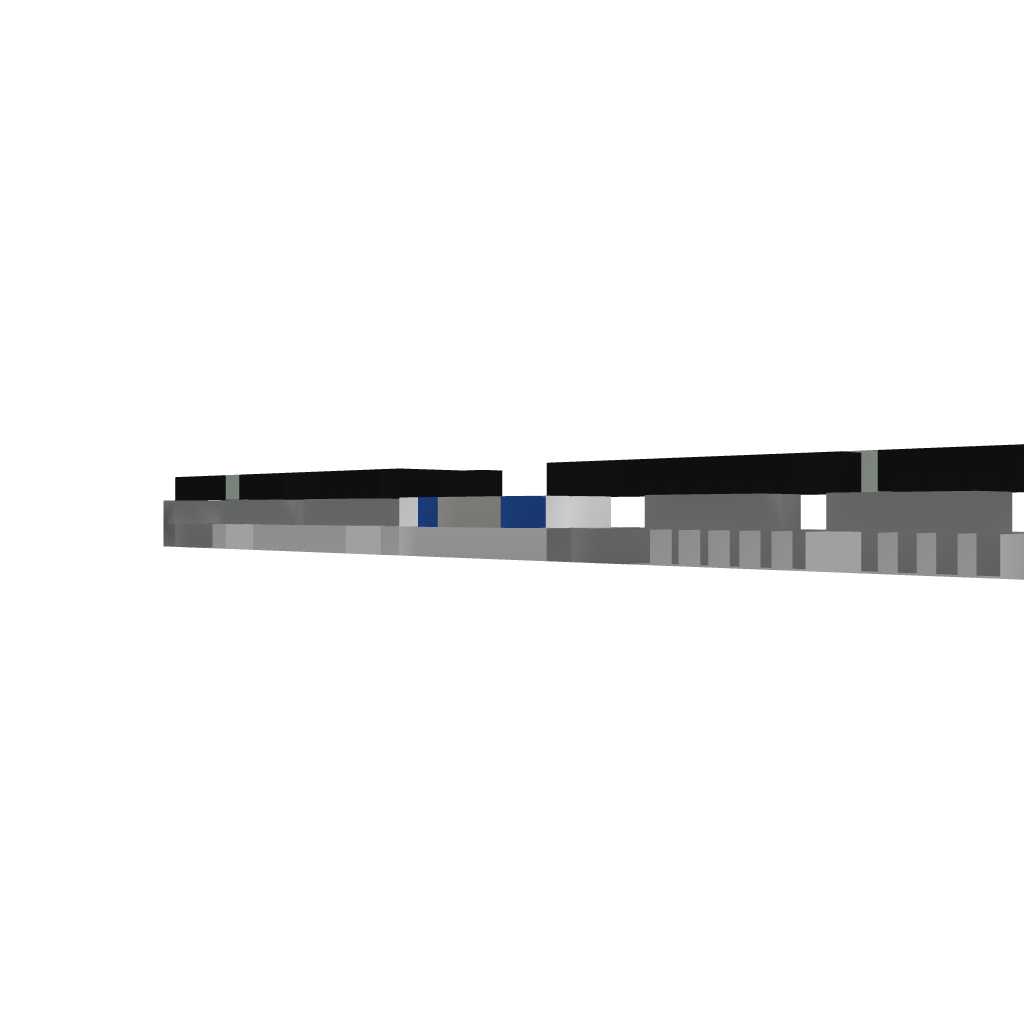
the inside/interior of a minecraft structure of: Firework machine!